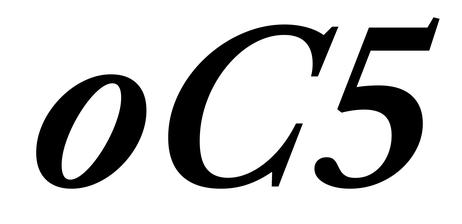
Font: LibreCaslonText-Italic_SemiBold_Italic